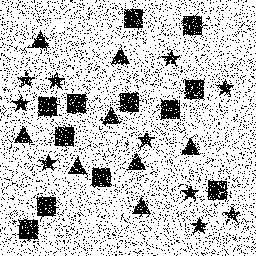
Squares: 12
Triangles: 8
Stars: 10
Total shapes: 30